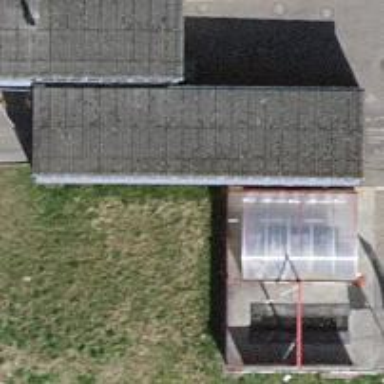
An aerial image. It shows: Car wash facility located inside building.